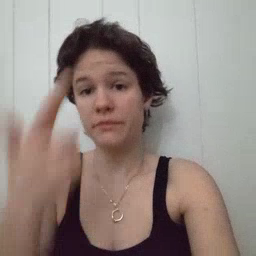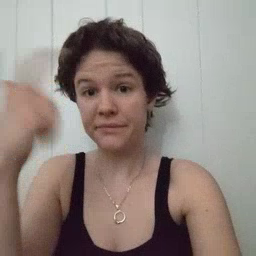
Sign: because